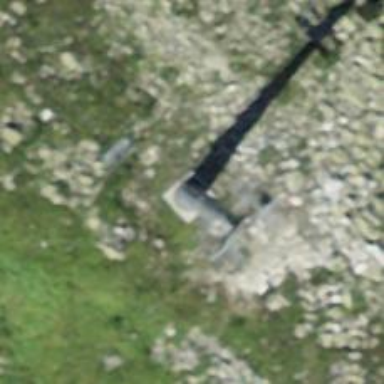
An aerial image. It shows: Pylon used for aerialway.